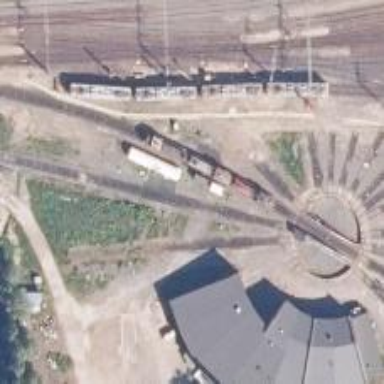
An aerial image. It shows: Railway fuel facility.